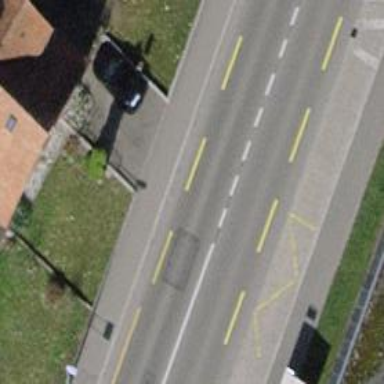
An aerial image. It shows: Public transport stop position.